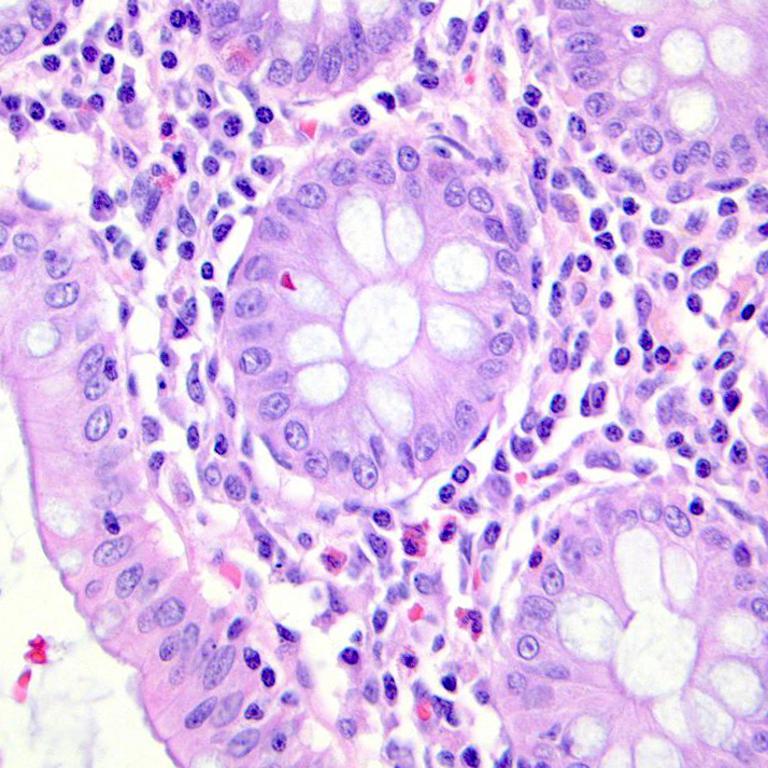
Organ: colon
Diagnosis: benign